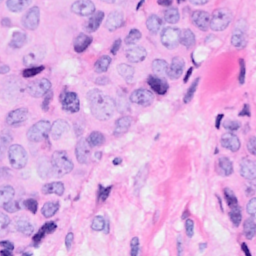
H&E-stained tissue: Breast